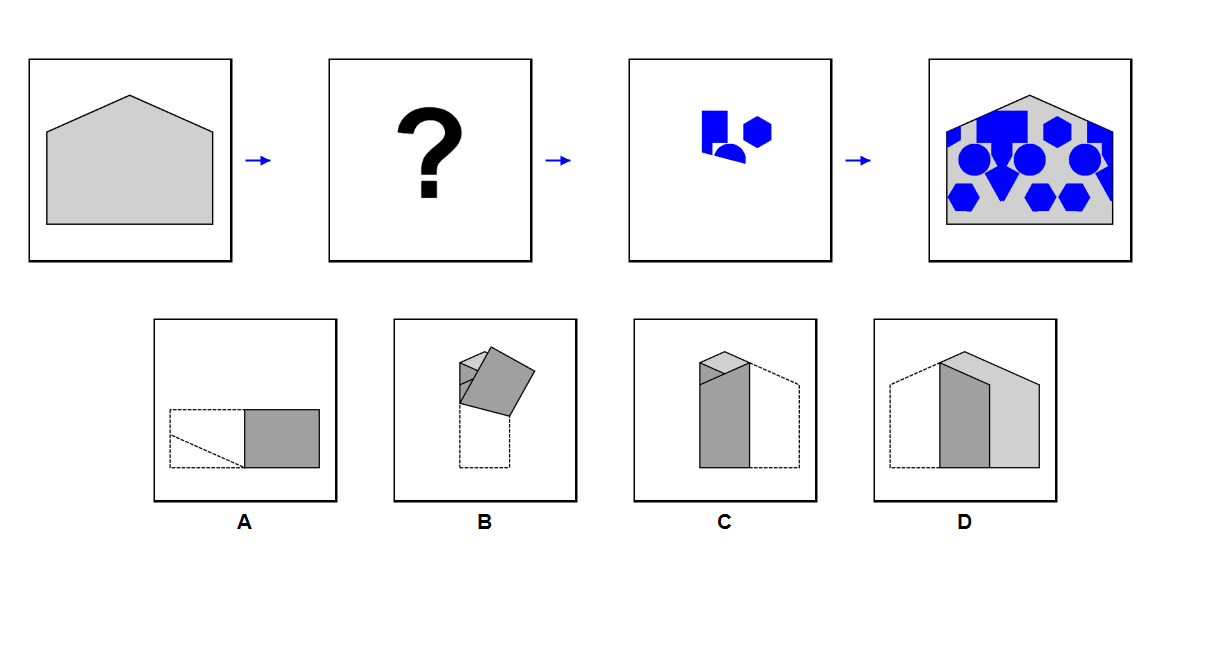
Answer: A